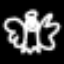
Label: angel